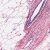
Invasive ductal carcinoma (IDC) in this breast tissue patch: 0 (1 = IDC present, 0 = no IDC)